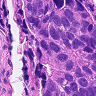
Metastatic tissue present: no